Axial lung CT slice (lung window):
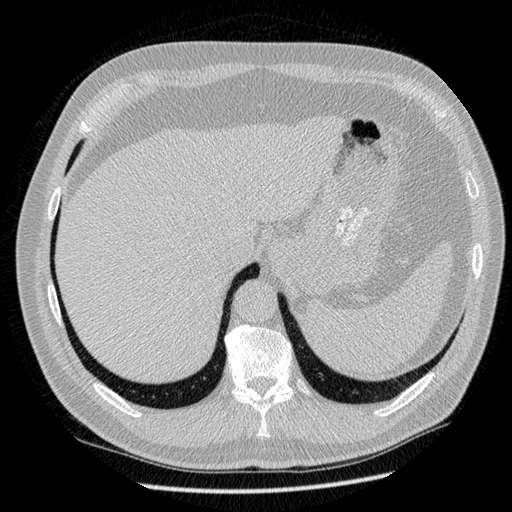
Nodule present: no